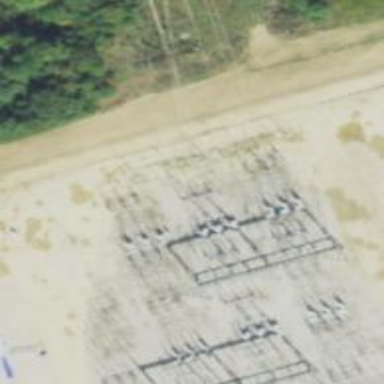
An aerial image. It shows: Switch for power supply.